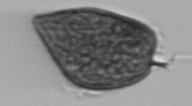
Label: Prorocentrum_micans